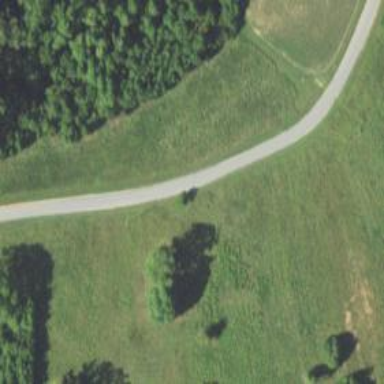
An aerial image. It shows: Driveway.